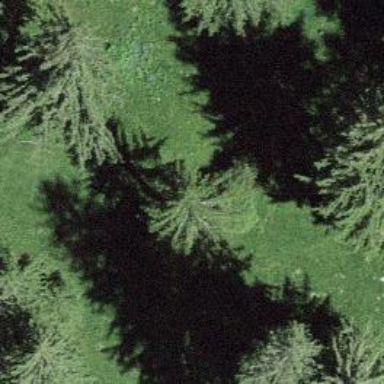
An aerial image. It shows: Single tag "natural: tree."